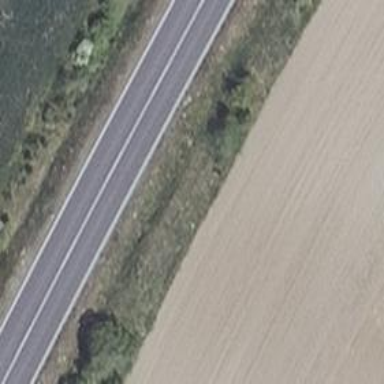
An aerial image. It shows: This image shows primary highway that is also classified as motorroad.